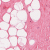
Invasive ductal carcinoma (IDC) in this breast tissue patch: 0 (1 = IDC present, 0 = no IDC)